Field crop: maize
Growth stage: 2
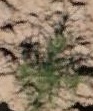
Species: salsola